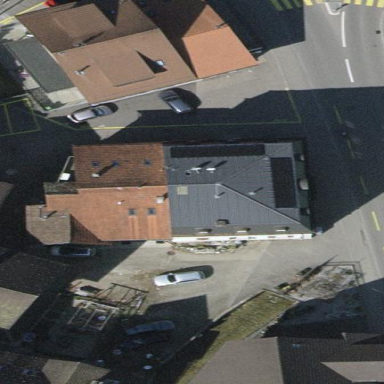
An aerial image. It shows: Building with hipped roof shape.